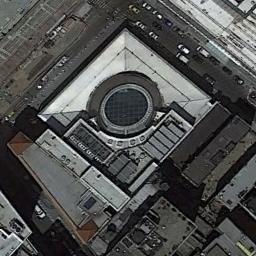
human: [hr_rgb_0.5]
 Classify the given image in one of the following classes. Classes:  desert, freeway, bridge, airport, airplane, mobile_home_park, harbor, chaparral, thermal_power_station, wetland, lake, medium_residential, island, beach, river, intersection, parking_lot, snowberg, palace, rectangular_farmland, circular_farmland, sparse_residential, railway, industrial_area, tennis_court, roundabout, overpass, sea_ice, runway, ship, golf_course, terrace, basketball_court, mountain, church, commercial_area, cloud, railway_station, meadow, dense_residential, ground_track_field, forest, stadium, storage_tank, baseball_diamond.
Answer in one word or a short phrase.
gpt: commercial_area